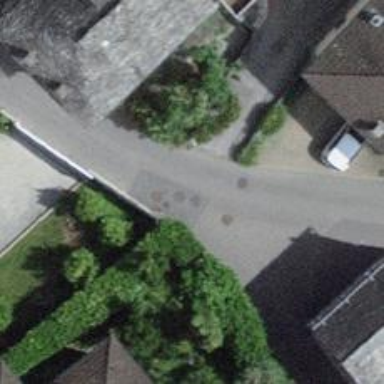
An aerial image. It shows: Asphalt road in residential area.